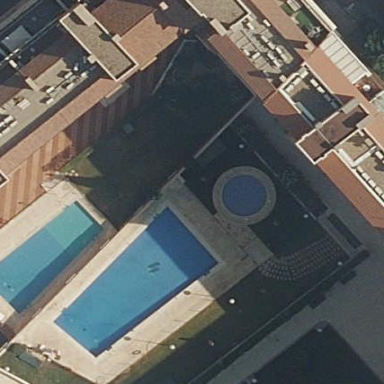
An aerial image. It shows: Swimming pool located in leisure land.